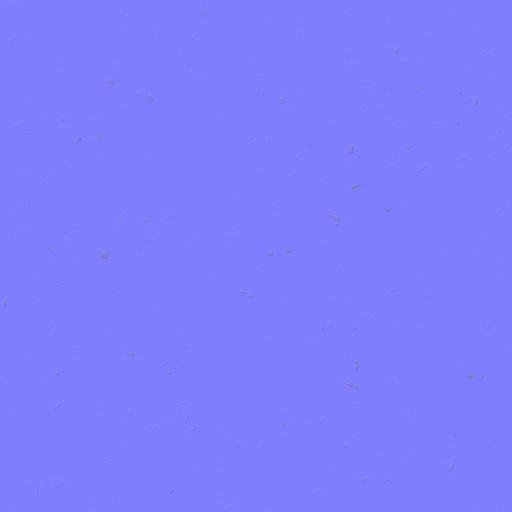
bumpy metal scratches silver steel